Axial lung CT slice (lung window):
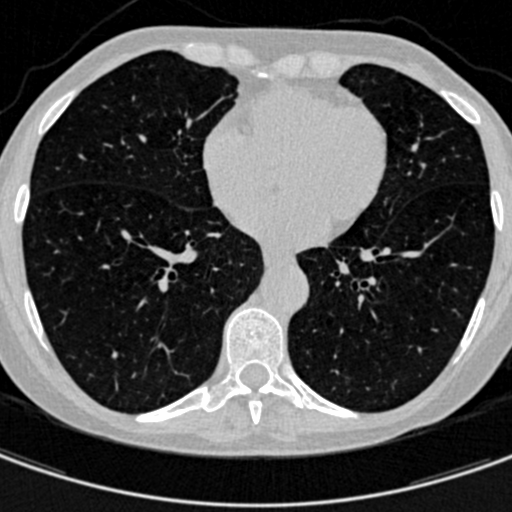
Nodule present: no